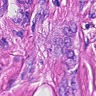
Metastatic tissue present: yes